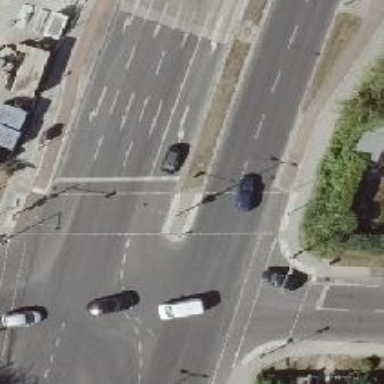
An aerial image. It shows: Crossing with traffic signals.